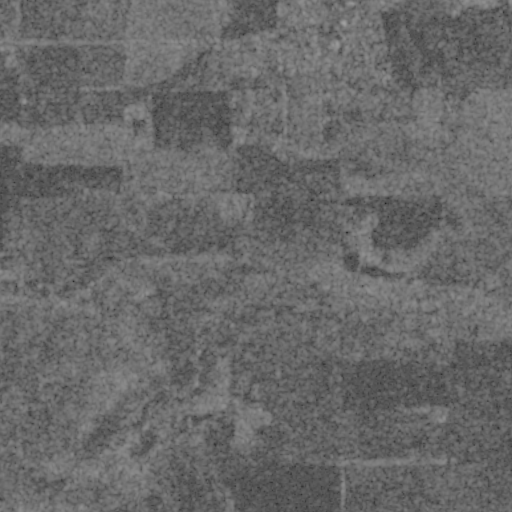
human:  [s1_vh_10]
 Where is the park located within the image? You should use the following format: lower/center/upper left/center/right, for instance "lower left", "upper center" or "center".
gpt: The park is located in the upper center of the image.
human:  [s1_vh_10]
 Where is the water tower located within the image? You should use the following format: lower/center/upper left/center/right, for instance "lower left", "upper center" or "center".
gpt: The water tower is located in the upper right of the image.
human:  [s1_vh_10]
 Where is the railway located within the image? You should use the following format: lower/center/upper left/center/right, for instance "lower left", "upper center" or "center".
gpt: The railway is located in the upper of the image.
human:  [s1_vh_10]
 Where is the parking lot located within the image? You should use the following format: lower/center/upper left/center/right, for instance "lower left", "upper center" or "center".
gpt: There is no parking lot in the image.

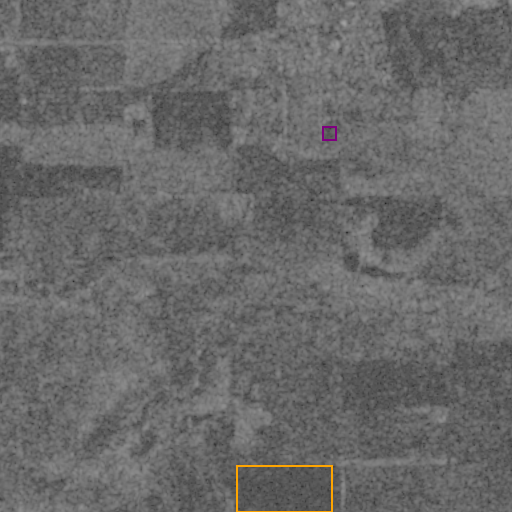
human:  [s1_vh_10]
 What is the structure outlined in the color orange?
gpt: The structure outlined in orange is a crop field.
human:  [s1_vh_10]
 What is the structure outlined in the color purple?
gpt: The structure outlined in purple is a park.
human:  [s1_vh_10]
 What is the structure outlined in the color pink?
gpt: There is no pink outline.